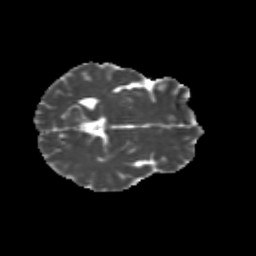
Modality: MD
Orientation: axial
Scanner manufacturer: siemens
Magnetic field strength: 3 T
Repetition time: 9.2 s
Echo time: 0.084 s